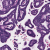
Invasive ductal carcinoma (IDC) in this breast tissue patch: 0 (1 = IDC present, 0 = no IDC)